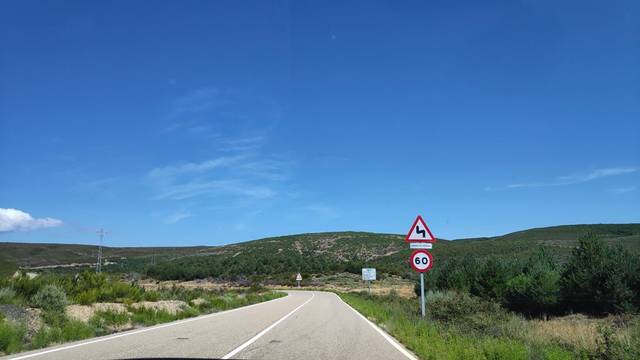
Region: Spain
Coordinates: 41.999, -6.69